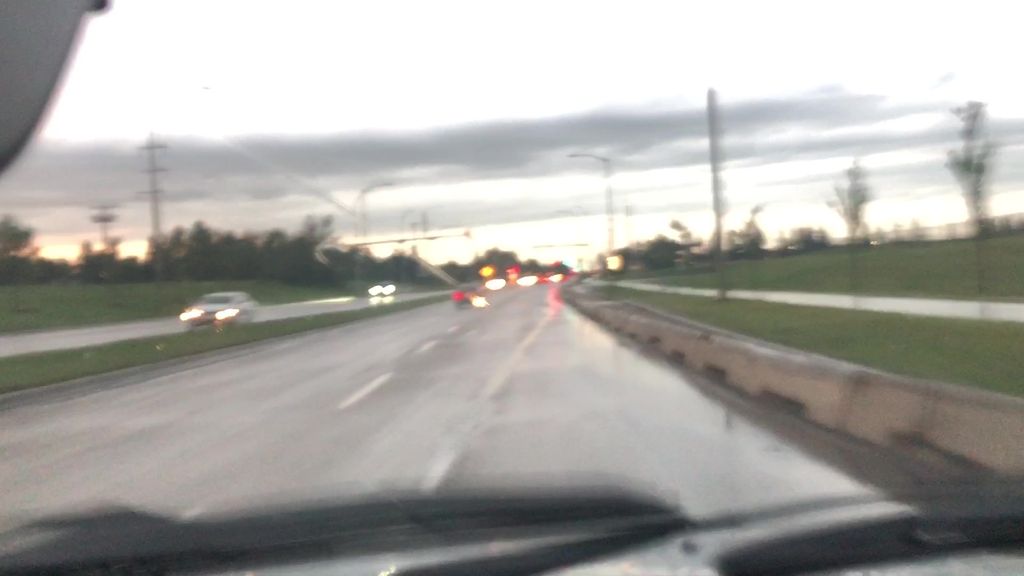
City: edmonton